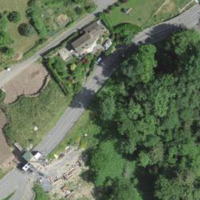
EUNIS habitat code: 52
Species observed at this site:
Corylus avellana